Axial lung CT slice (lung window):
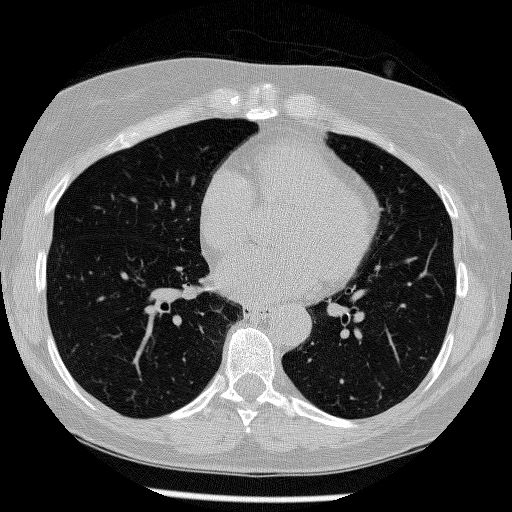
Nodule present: no